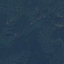
Label: Forest